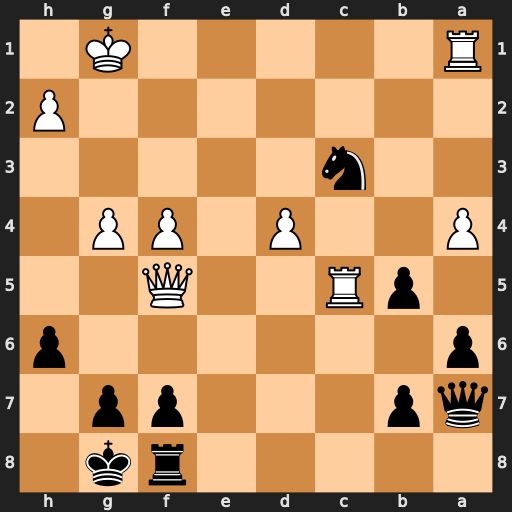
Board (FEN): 5rk1/qp3pp1/p6p/1pR2Q2/P2P1PP1/2n5/7P/R5K1
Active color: b
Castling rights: -
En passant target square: -
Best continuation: Ne2+ Kh1 Nxd4 Qd5 Nb3 Qxb3 Qxc5